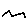
Label: zigzag